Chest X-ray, PA view. Patient: 78 years old, sex F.
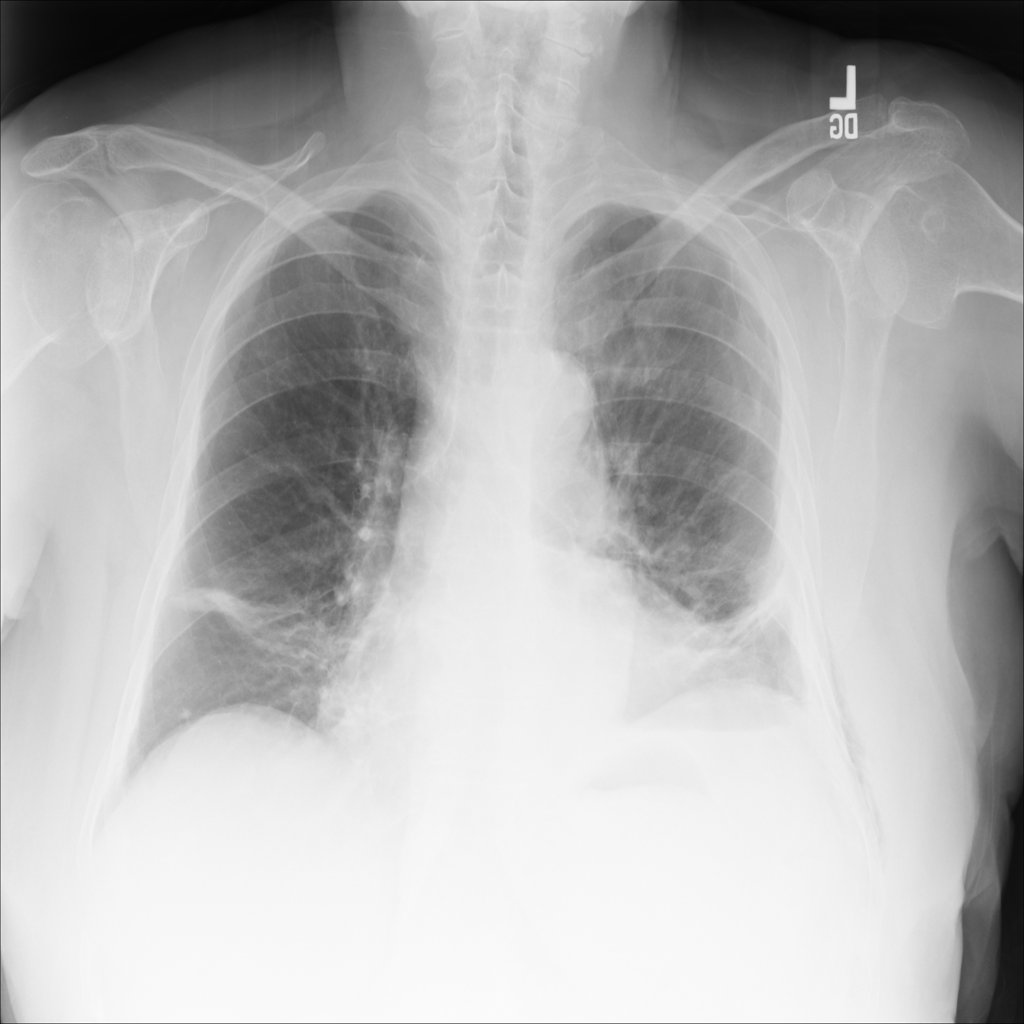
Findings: Atelectasis, Effusion